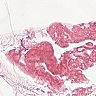
Metastatic tissue present: no